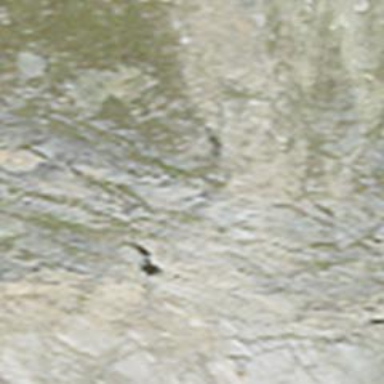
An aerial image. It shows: Natural cliff.